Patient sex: M
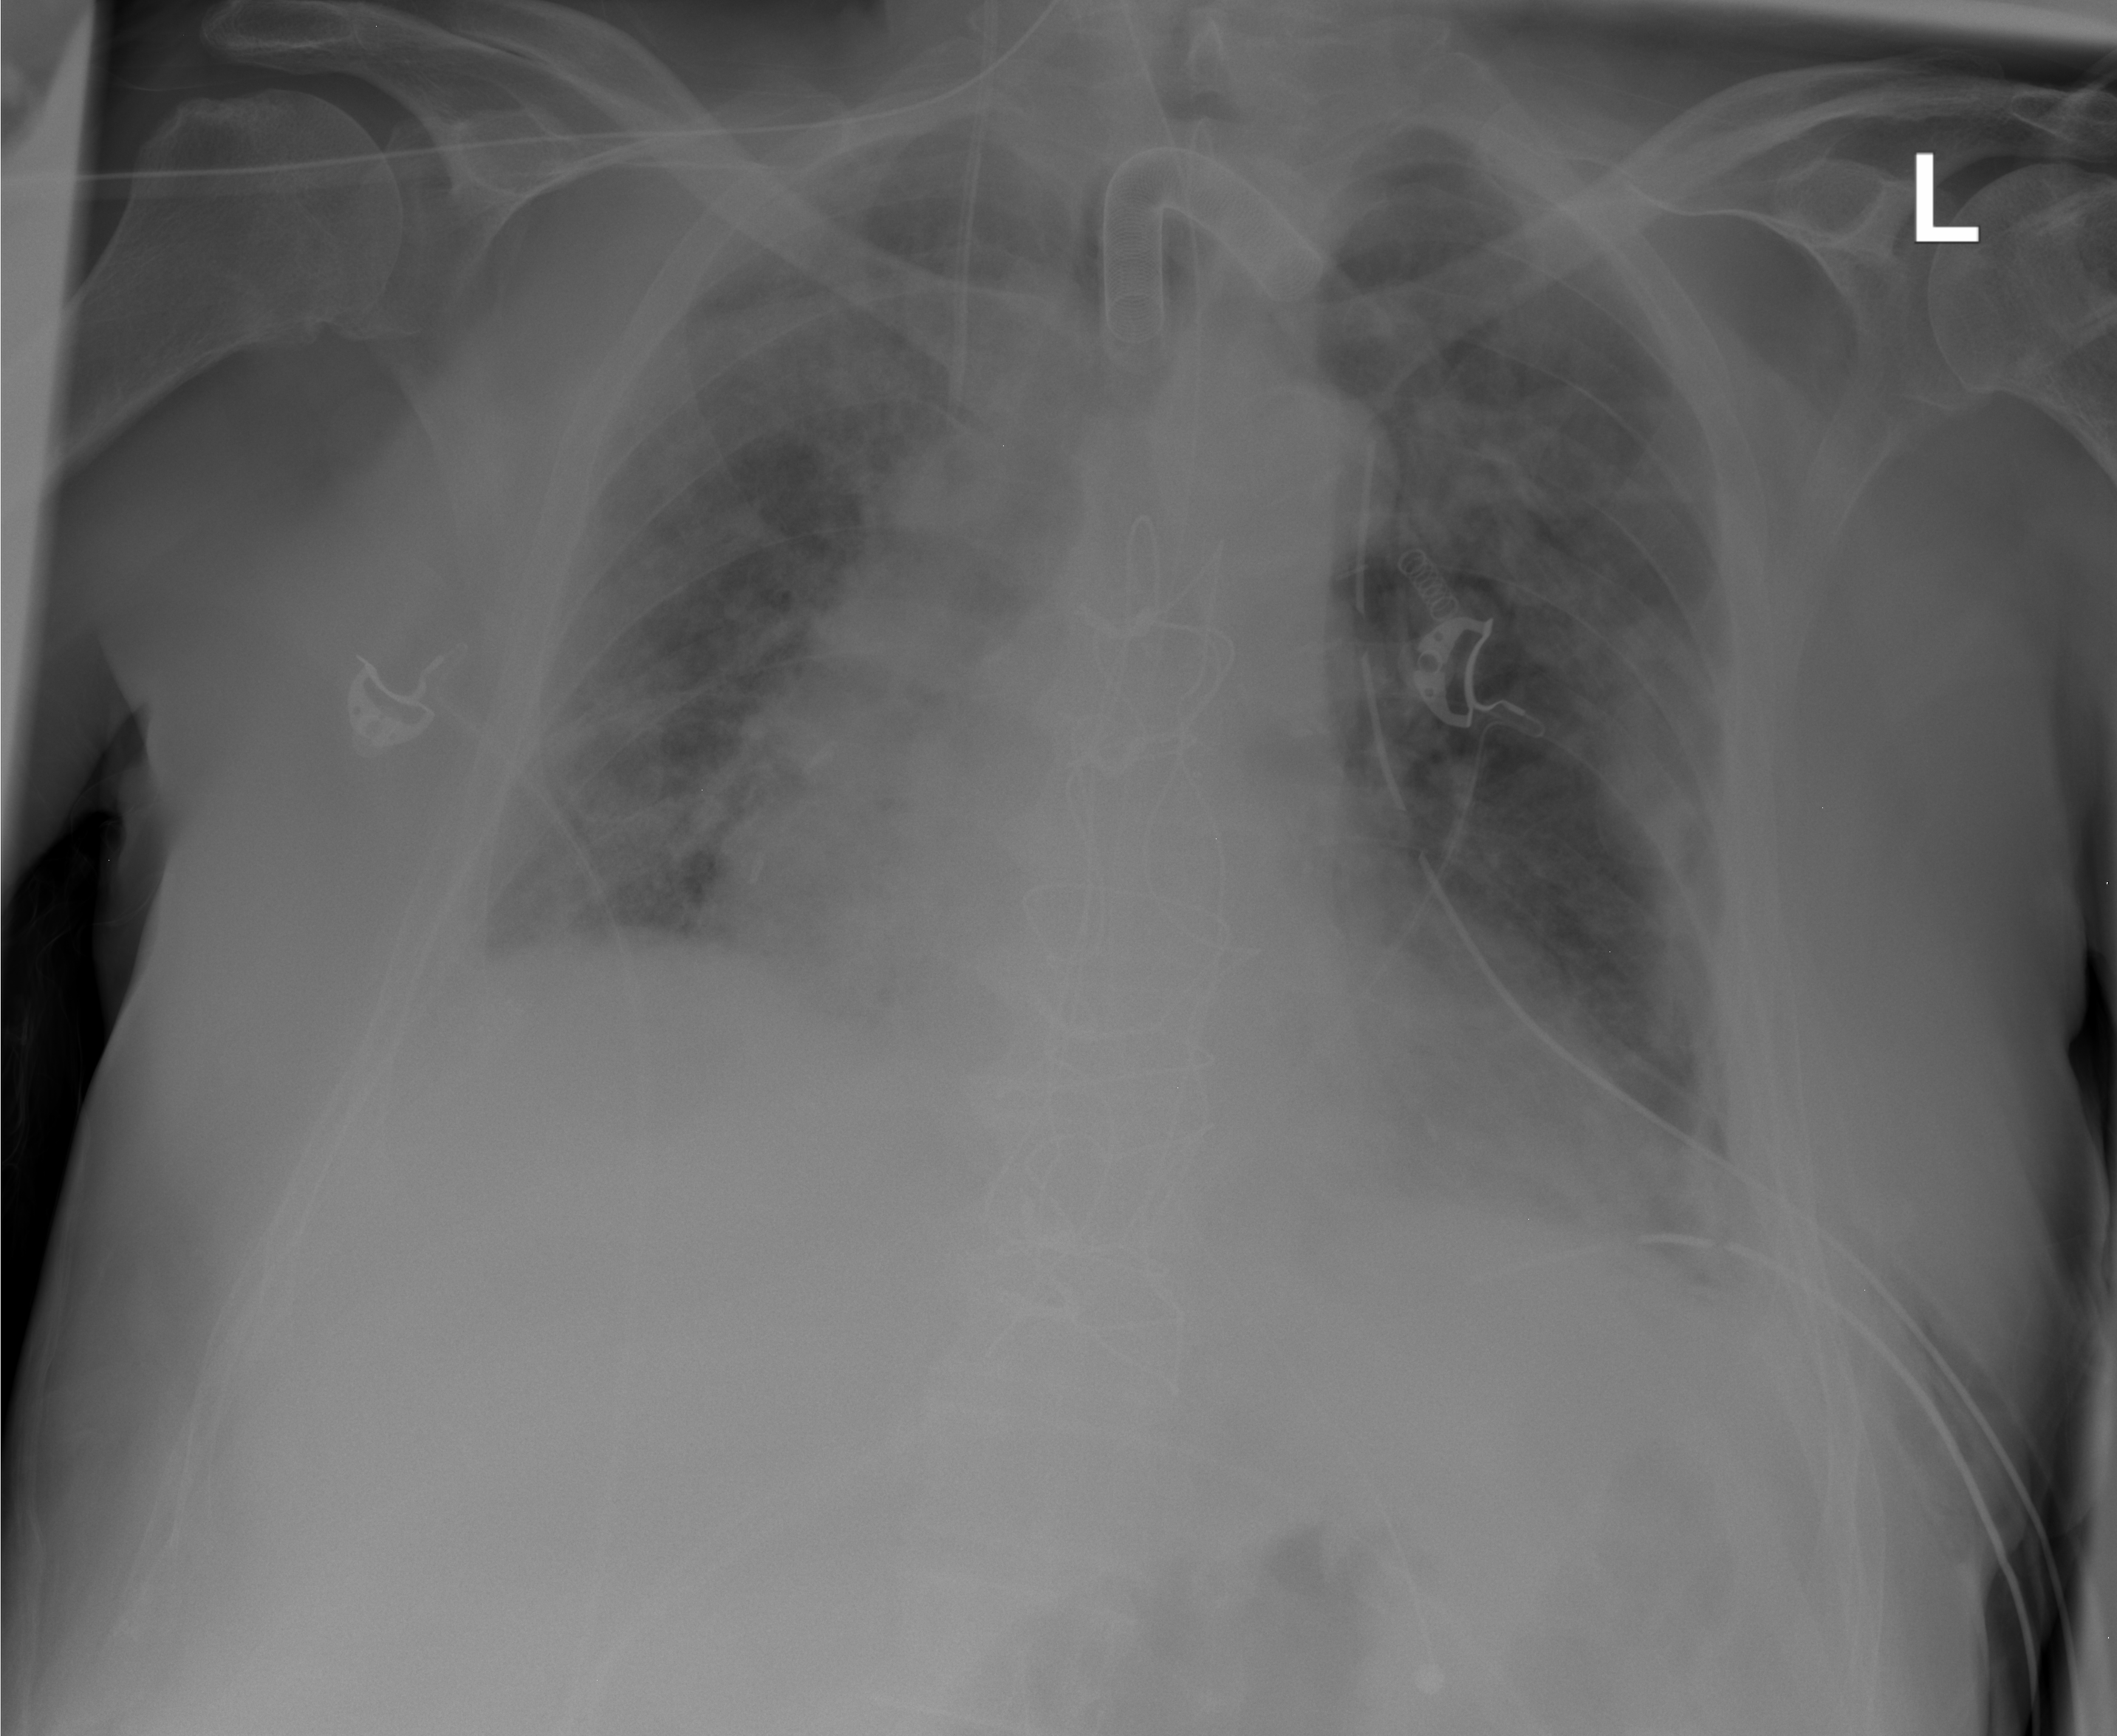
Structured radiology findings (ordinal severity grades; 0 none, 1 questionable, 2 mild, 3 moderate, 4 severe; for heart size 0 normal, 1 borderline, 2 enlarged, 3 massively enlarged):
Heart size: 2
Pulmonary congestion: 2
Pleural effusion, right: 2
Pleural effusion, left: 2
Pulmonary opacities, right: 3
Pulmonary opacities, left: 2
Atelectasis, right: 2
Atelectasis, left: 2